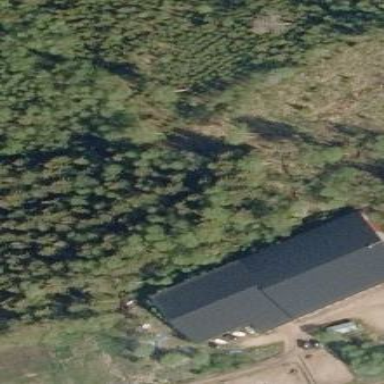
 located in sports hall on leisure land."